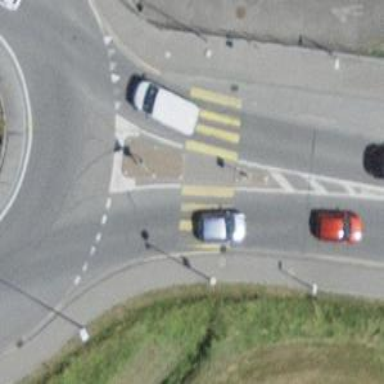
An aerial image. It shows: Uncontrolled zebra crossing on the road.